Question: I am developing an extension for blocking downloading by file's Content-Type. This is part of background script which handle headers receiving:
'''
chrome.webRequest.onHeadersReceived.addListener(function(details) {
var headers = details.responseHeaders;
for(var i = 0, l = headers.length; i < l; ++i) {
if(headers[i].name == "Content-Type" && headers[i].value == "<some_type>") {
return {cancel: true};
}
}
}, {urls: ["<all_urls>"]}, ["responseHeaders", "blocking"]);
'''
And I get page with error message:

So I need some solution to keep user on previous page without reloading to displaying this error page OR somehow move back from this service page after it displayed.
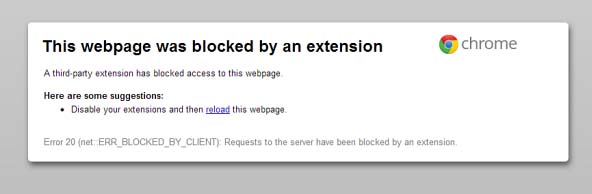
Answer: If you wish to prevent navigating away in an (i)frame based on the content type, then you're out of luck - it is not possible to prevent a page from unloading at this point.
If you want to prevent the top-level frame from navigating away, then there's hope. You can redirect the page to a resource that replies with HTTP status code 204.
'''
chrome.webRequest.onHeadersReceived.addListener(function(details) {
// ... your code that checks whether the request should be blocked ...
if (details.frameId === 0) { // Top frame, yay!
var scheme = /^https/.test(details.url) ? "https" : "http";
chrome.tabs.update(details.tabId, {
url: scheme + "://robwu.nl/204"
});
return;
}
return {cancel: true};
}, {
urls: ["<all_urls>"],
types: ["main_frame", "sub_frame"]
}, ["responseHeaders", "blocking"]);
'''
Once <URL> is solved, the previous method can also be used to prevent unloads in subframes.
<URL> is part of my website. Access to this URL is not logged. The response to this entry will always be "204 No Content".